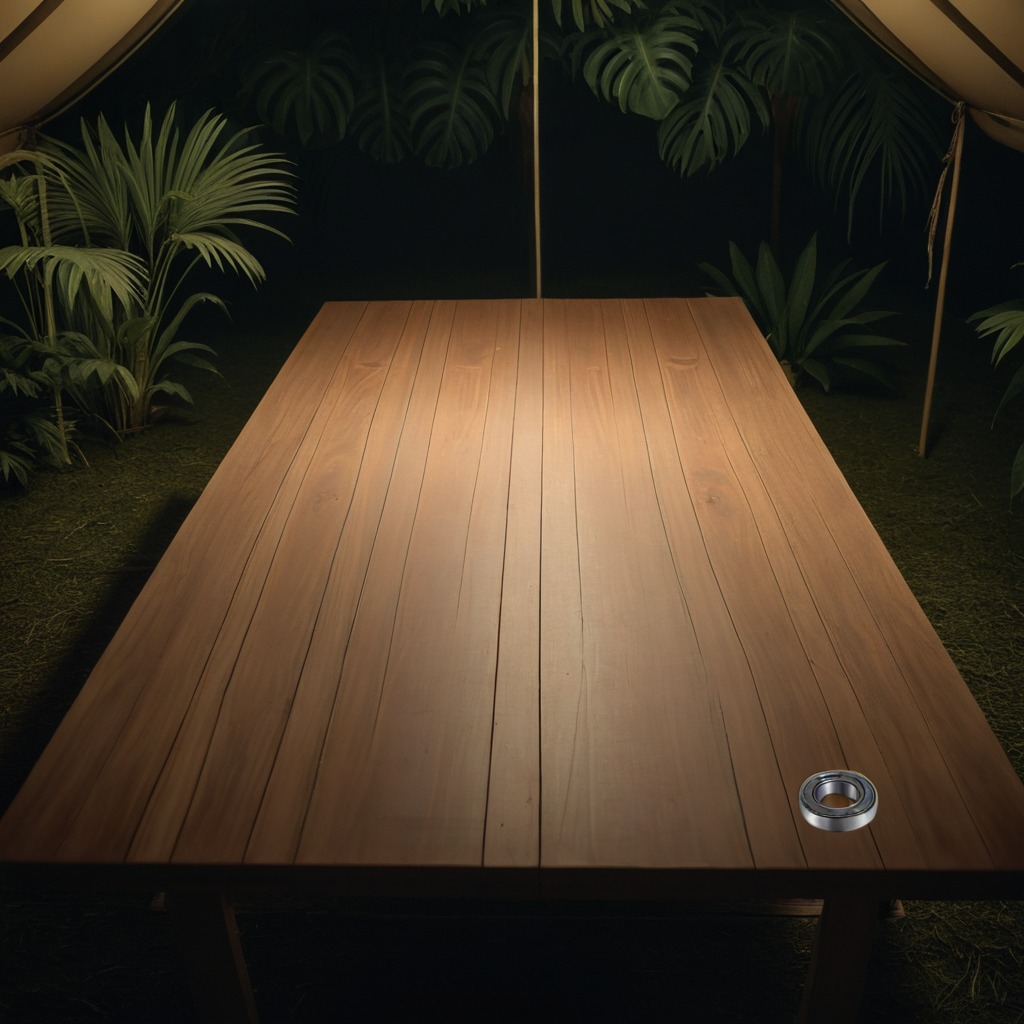
A metal ball bearing is lying on a wooden table inside a jungle field workshop tent at night.